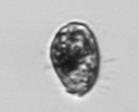
Label: Pleuronema